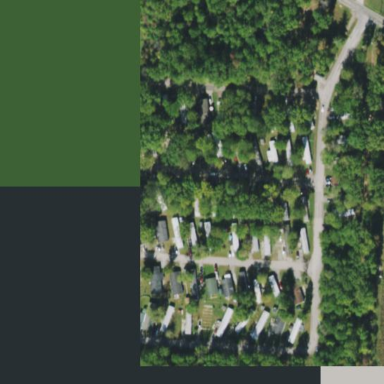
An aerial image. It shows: Trailer park.